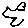
Label: bird